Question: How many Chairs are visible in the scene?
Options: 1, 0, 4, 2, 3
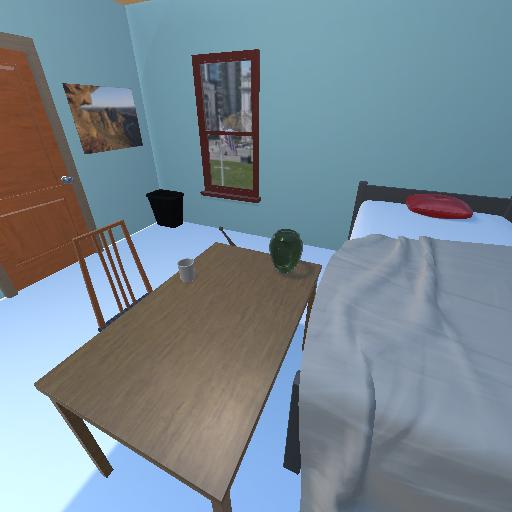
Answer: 1